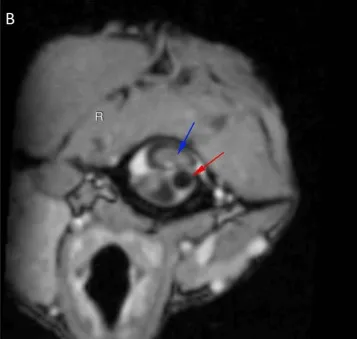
Transverse. Images aligned with the C2 axis to show left and dorsal displacement of the dens (red arrow) in relation to C1 (green arrow shows ventral margin), causing marked cord compression (blue arrow).
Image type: radiology (mri)